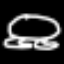
Label: frog